Question: For several months I have noted down the time that I woke up each morning. What I have now is a database that contains times of day in 24 hour format, e.g. '2014-11-29 05:23:00', which I can trim to something like '04:23'.
I want to plot the distribution of my wake up times. The x-axis will be time of day, the y-axis will be frequency. All very simple, except:
What I'm breaking my head over right now is how to handle the x-axis scale. Since there are 60 minutes to an hour, I could:
1. Create a scale of minutes in a day, where the time 04:23 would be transformed to minute 263. This would be easy on my calculations, but unintuitive to read. Of course I could transform back those minutes easily.
2. Use a hundred-minute hour. Since the axis in my plot would only be labelled every full hour, this would be both easy to calculate and easy to read. But if I want to see the mean or other calculated data in 60-minute time, I'd have to re-transform it, which might cause inaccuracies. But I guess these would be minor.
3. Let R handle times.
Since the only thing that I don't know how to do is the third option, my question is:
And what is the best way to do so?
---
Here is a sample vector of times, if you want to try something:
'''
t <- c("00:13:00", "00:30:00", "00:36:00", "00:45:00", "00:48:00", "01:08:00", "01:14:00", "01:15:00", "01:25:00", "02:06:00", "02:07:00", "02:22:00", "02:23:00", "02:36:00", "02:37:00", "02:55:00", "03:08:00", "03:10:00", "03:11:00", "03:13:00", "03:15:00", "03:23:00", "03:35:00", "03:55:00", "03:57:00", "03:58:00", "04:03:00", "04:06:00", "04:15:00", "04:21:00", "04:21:00", "04:22:00", "04:43:00", "04:48:00", "04:51:00", "04:58:00", "05:00:00", "05:02:00", "05:03:00", "05:17:00", "05:25:00", "05:34:00", "05:38:00", "05:45:00", "05:46:00", "05:50:00", "05:52:00", "06:10:00", "06:11:00", "06:13:00", "06:23:00", "06:26:00", "22:18:00", "23:27:00", "23:40:00", "23:53:00", "23:54:00", "23:58:00")
'''
---
I have tried to plot the times using the 'chron' library, but for some reason the labelling of the x-axis reverts to 0 to 1 when the range is the full 24 hours (it shows times when the graph is only a few hours wide), and the 'hist' function refuses to use any graphical parameters ('plot' remains 'FALSE' even when I explicitly set it to 'TRUE':
'''
library(chron)
t <- times(c("00:13:00", "00:30:00", "00:36:00", "00:45:00", "00:48:00", "01:08:00", "01:14:00", "01:15:00", "01:25:00", "02:06:00", "02:07:00", "02:22:00", "02:23:00", "02:36:00", "02:37:00", "02:55:00", "03:08:00", "03:10:00", "03:11:00", "03:13:00", "03:15:00", "03:23:00", "03:35:00", "03:55:00", "03:57:00", "03:58:00", "04:03:00", "04:06:00", "04:15:00", "04:21:00", "04:21:00", "04:22:00", "04:43:00", "04:48:00", "04:51:00", "04:58:00", "05:00:00", "05:02:00", "05:03:00", "05:17:00", "05:25:00", "05:34:00", "05:38:00", "05:45:00", "05:46:00", "05:50:00", "05:52:00", "06:10:00", "06:11:00", "06:13:00", "06:23:00", "06:26:00", "22:18:00", "23:27:00", "23:40:00", "23:53:00", "23:54:00", "23:58:00"))
hist(t, probability = TRUE, col = "gray")
lines(density(t), col = "blue", lwd = 2)
lines(density(t, adjust = 2), lty = "dotted", col = "darkgreen", lwd = 2)
Warning message:
In hist.default(t, probability = TRUE, col = "gray", plot = FALSE) :
arguments 'freq', 'col' are not made use of
'''

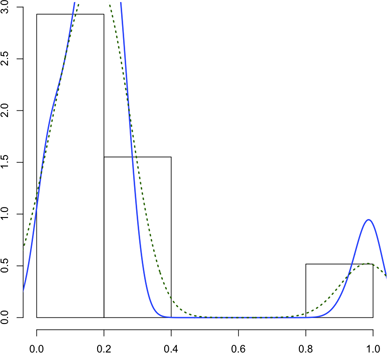
Answer: '''
library(ggplot2)
#generate random times (between 4AM and 7:59AM) as a proxy for your data
Random_times=c();
for(i in 1:600){
Random_times=c(Random_times,as.POSIXct(strptime(paste(sample(4:7,1),":",sample(0:59,1),":","00",sep=""),"%H:%M")))
}
#as absolute times
P_random_times=as.POSIXct(Random_times, origin="1970-01-01")
qplot(P_random_times)+xlim(c(strptime("03:00","%H:%M"),strptime("10:00","%H:%M")))
#Or as mins from the minumum wake time
P_times=difftime(P_random_times, min(P_random_times),units="mins")
qplot(as.numeric(P_times))
'''